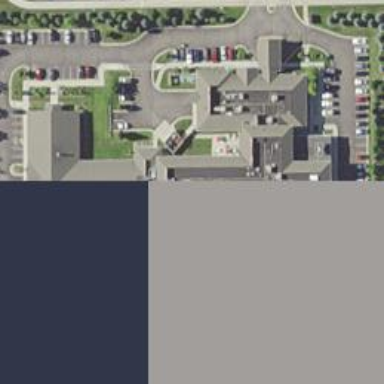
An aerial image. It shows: Nursing home building.